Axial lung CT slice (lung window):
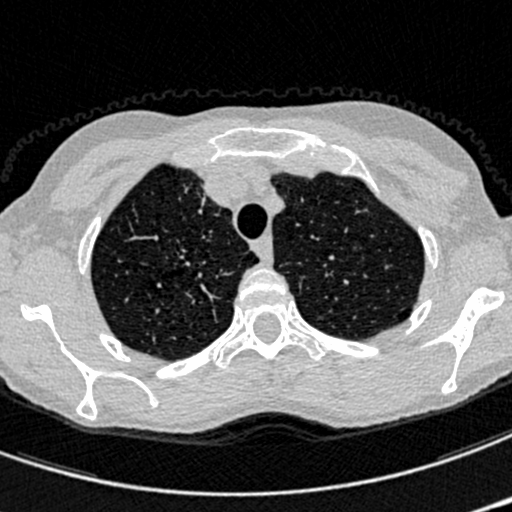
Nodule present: no